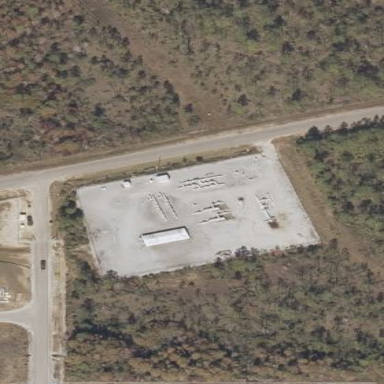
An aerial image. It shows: Industrial area with gas substation for measurement. The surroundings are fenced.